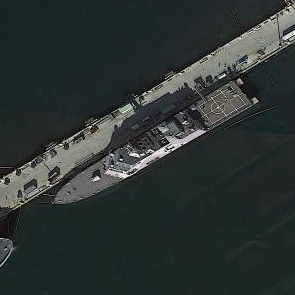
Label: combat